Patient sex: M
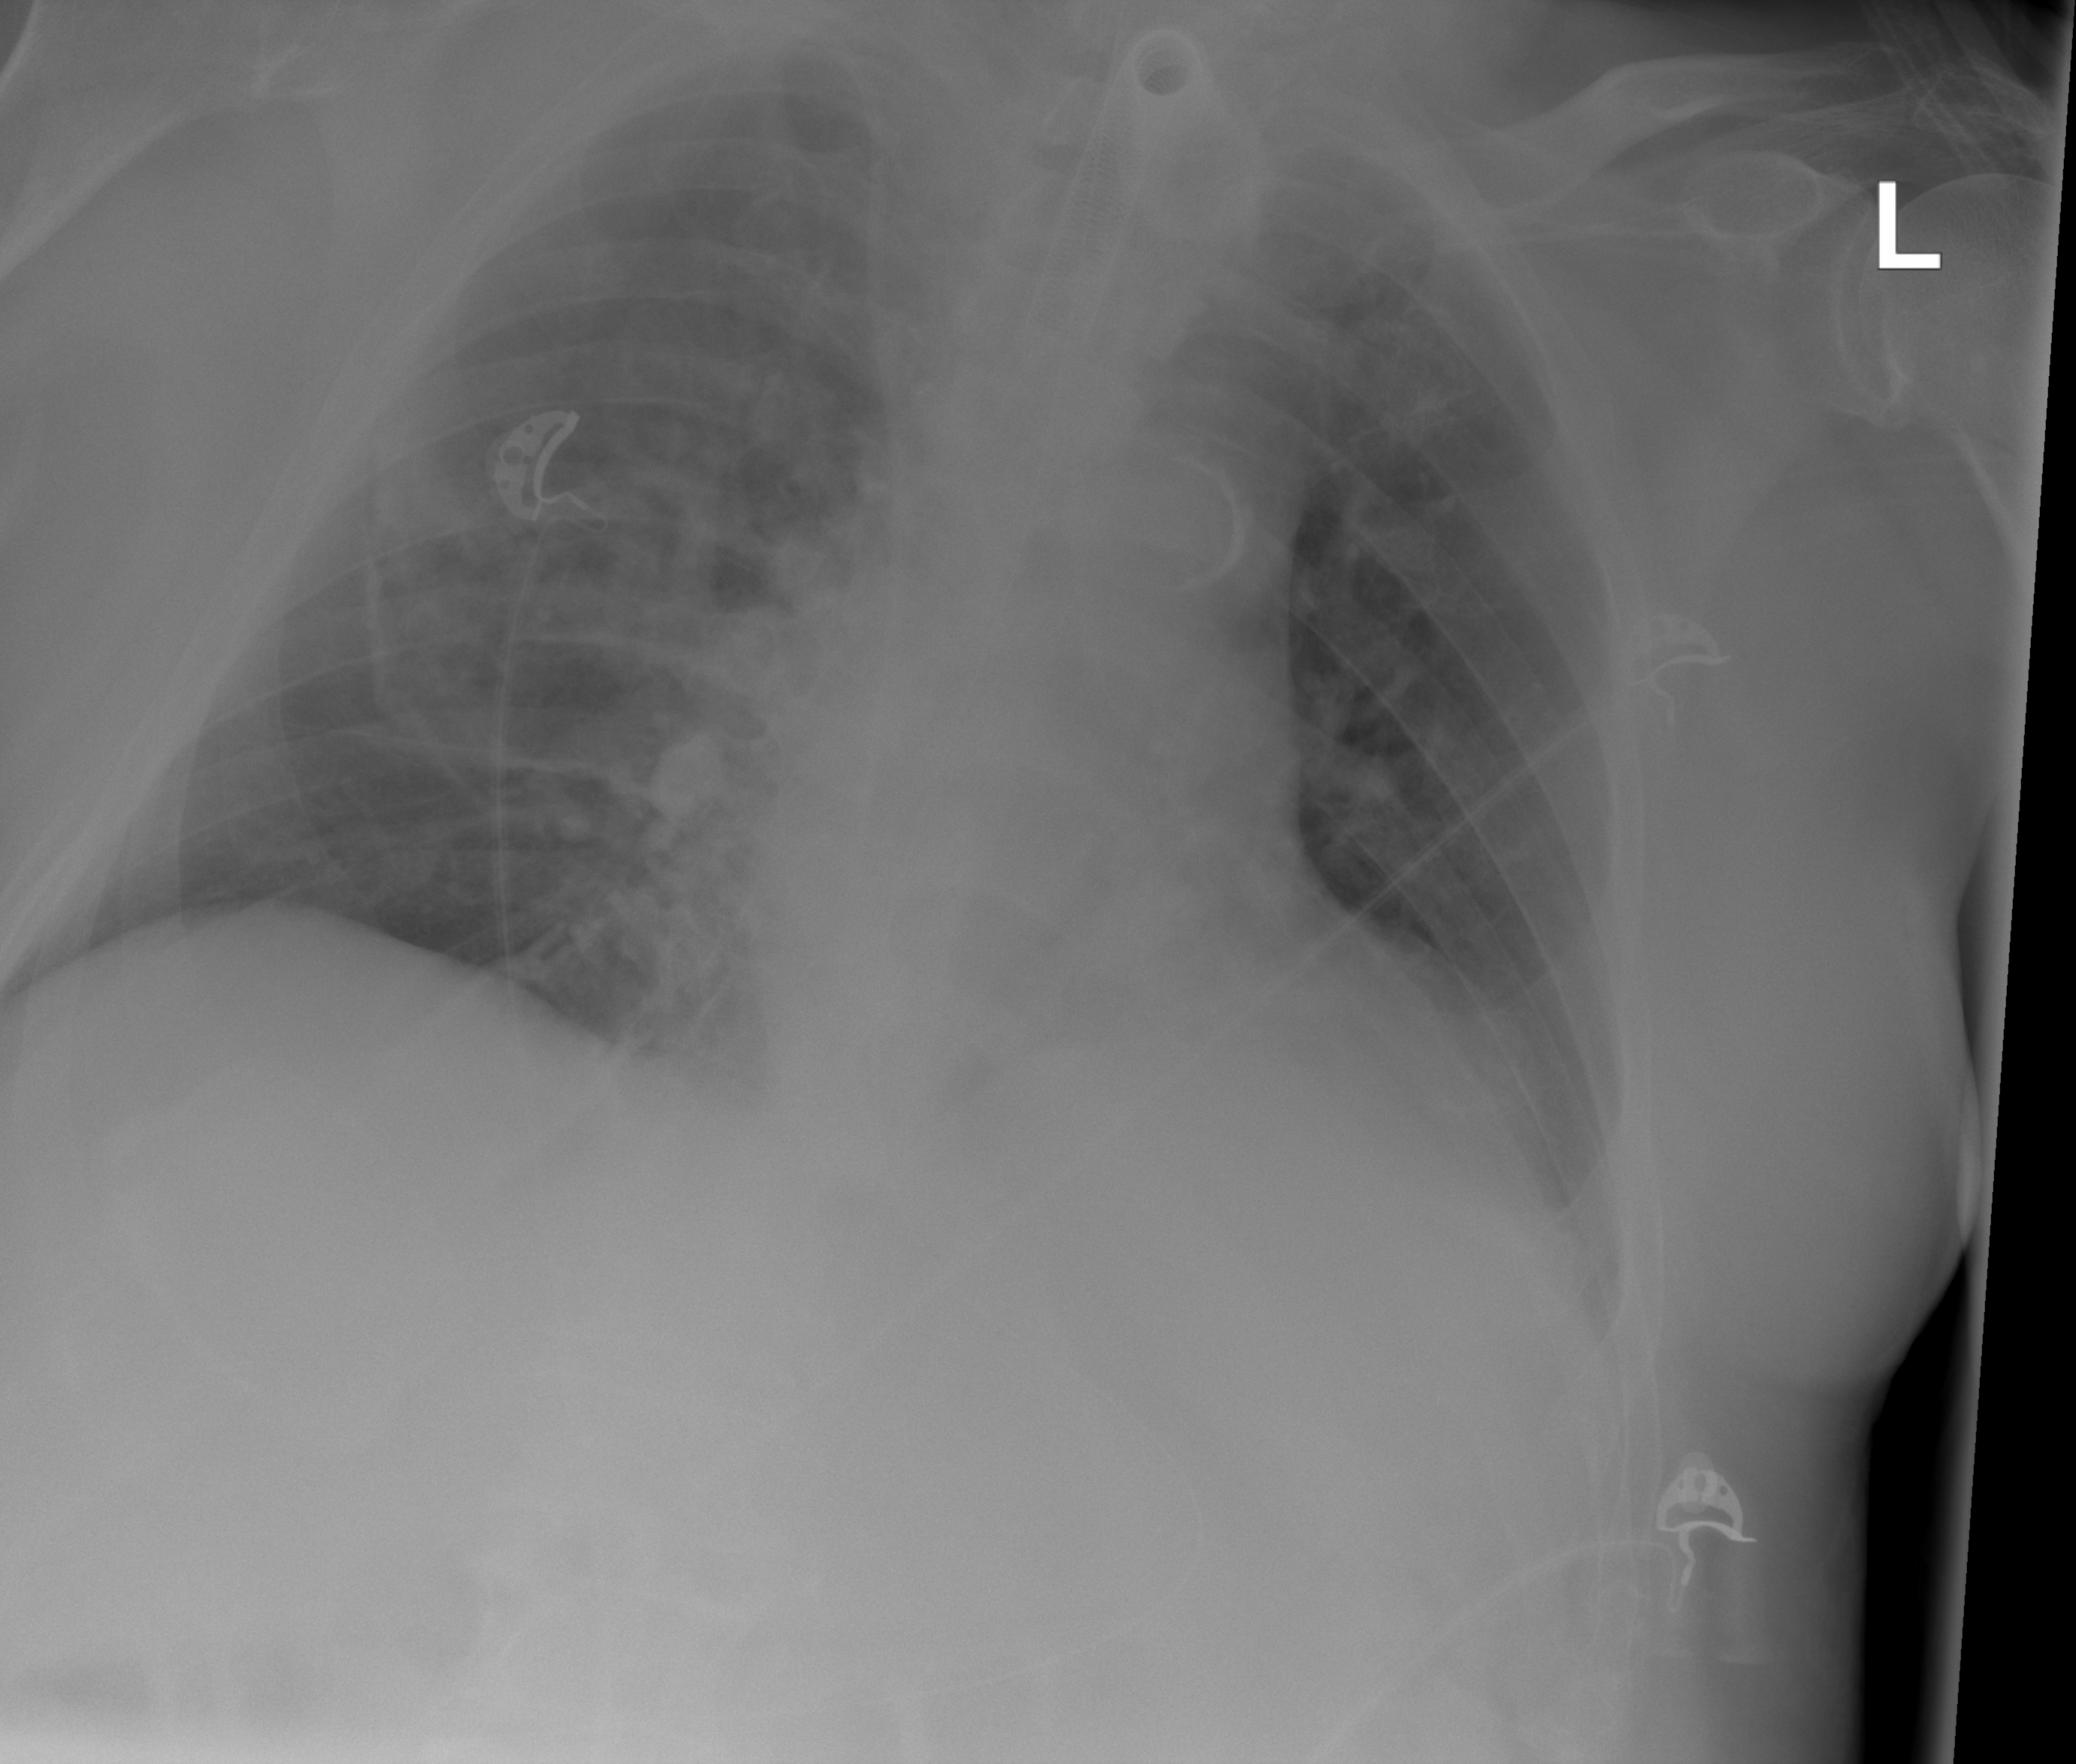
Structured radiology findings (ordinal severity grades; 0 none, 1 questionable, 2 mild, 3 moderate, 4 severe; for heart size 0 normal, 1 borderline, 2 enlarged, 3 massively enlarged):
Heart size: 2
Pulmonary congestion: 2
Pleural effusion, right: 0
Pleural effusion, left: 2
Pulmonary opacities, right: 0
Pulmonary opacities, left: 0
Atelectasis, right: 2
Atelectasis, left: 2